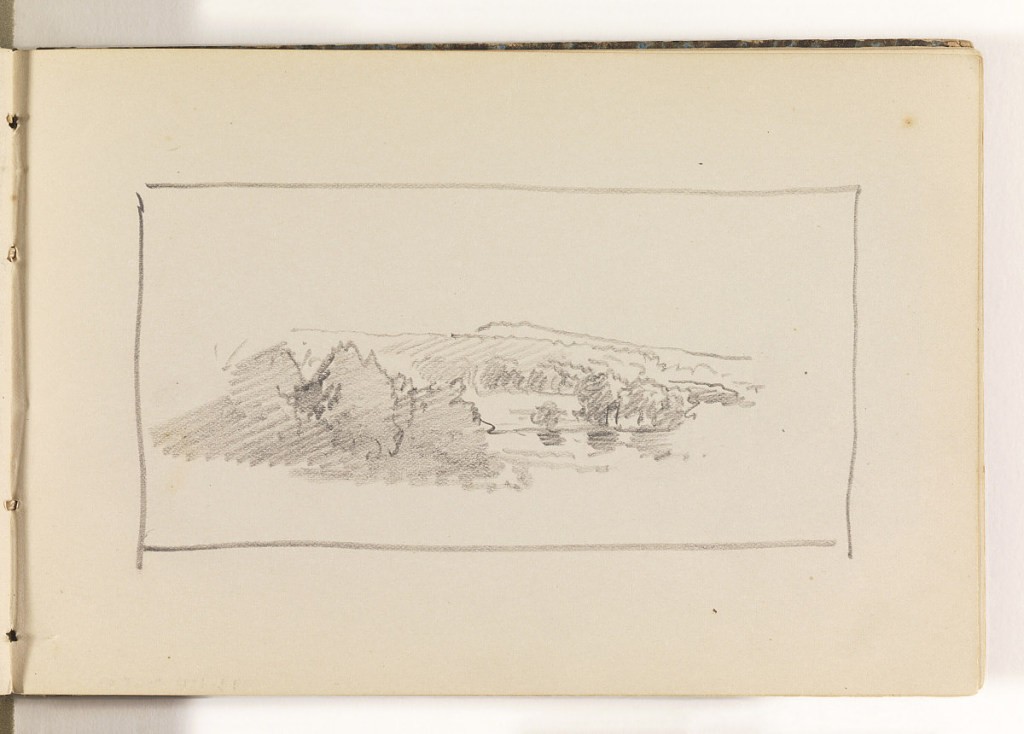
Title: Unfinished Landscape with Large Trees, Pond and Hills
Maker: William Trost Richards, American, 1833–1905
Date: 1870–85
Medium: Graphite on cream wove paper, bound
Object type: Sketchbook folio
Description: Unfinished study of countryside. In left middleground, three large, bushy trees. In distance at right, a pond with additional trees and a hill behind it.